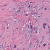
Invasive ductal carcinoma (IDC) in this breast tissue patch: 1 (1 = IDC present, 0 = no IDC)